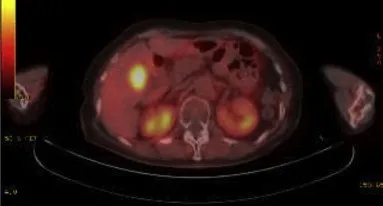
A follow-up PET-CT revealed the uptake of FDG only at the gallbladder (SUVmax 7.1).
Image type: radiology (pet)